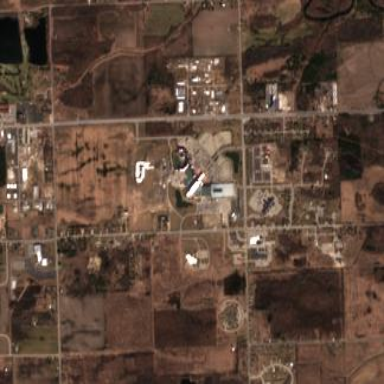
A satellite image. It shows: Casino.